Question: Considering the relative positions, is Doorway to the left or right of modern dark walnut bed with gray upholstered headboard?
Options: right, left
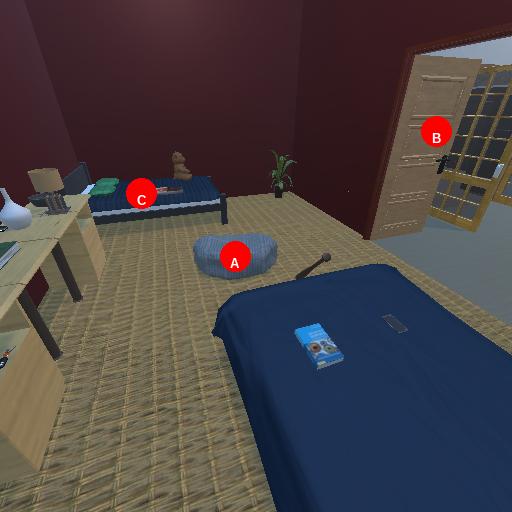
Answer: right